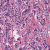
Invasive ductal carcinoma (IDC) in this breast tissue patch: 1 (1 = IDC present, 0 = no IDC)